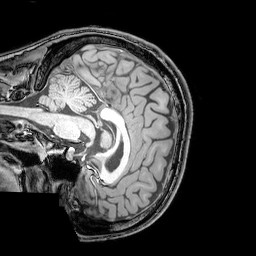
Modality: T1w
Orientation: sagittal
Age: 22
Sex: male
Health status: healthy
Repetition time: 0.081 s
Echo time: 0.037 s